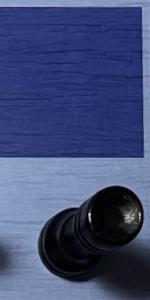
Label: Rook_Black